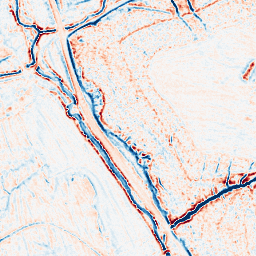
Category: edge_preserving
Decomposition family: bilateral
Decomposition parameters: d: 9
sigma_color: 50
sigma_space: 50
Upsampling method: sinc_hamming
Upsampling parameters: scale: 2
kernel_size: 4
Upsampling scale: 2